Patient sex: F
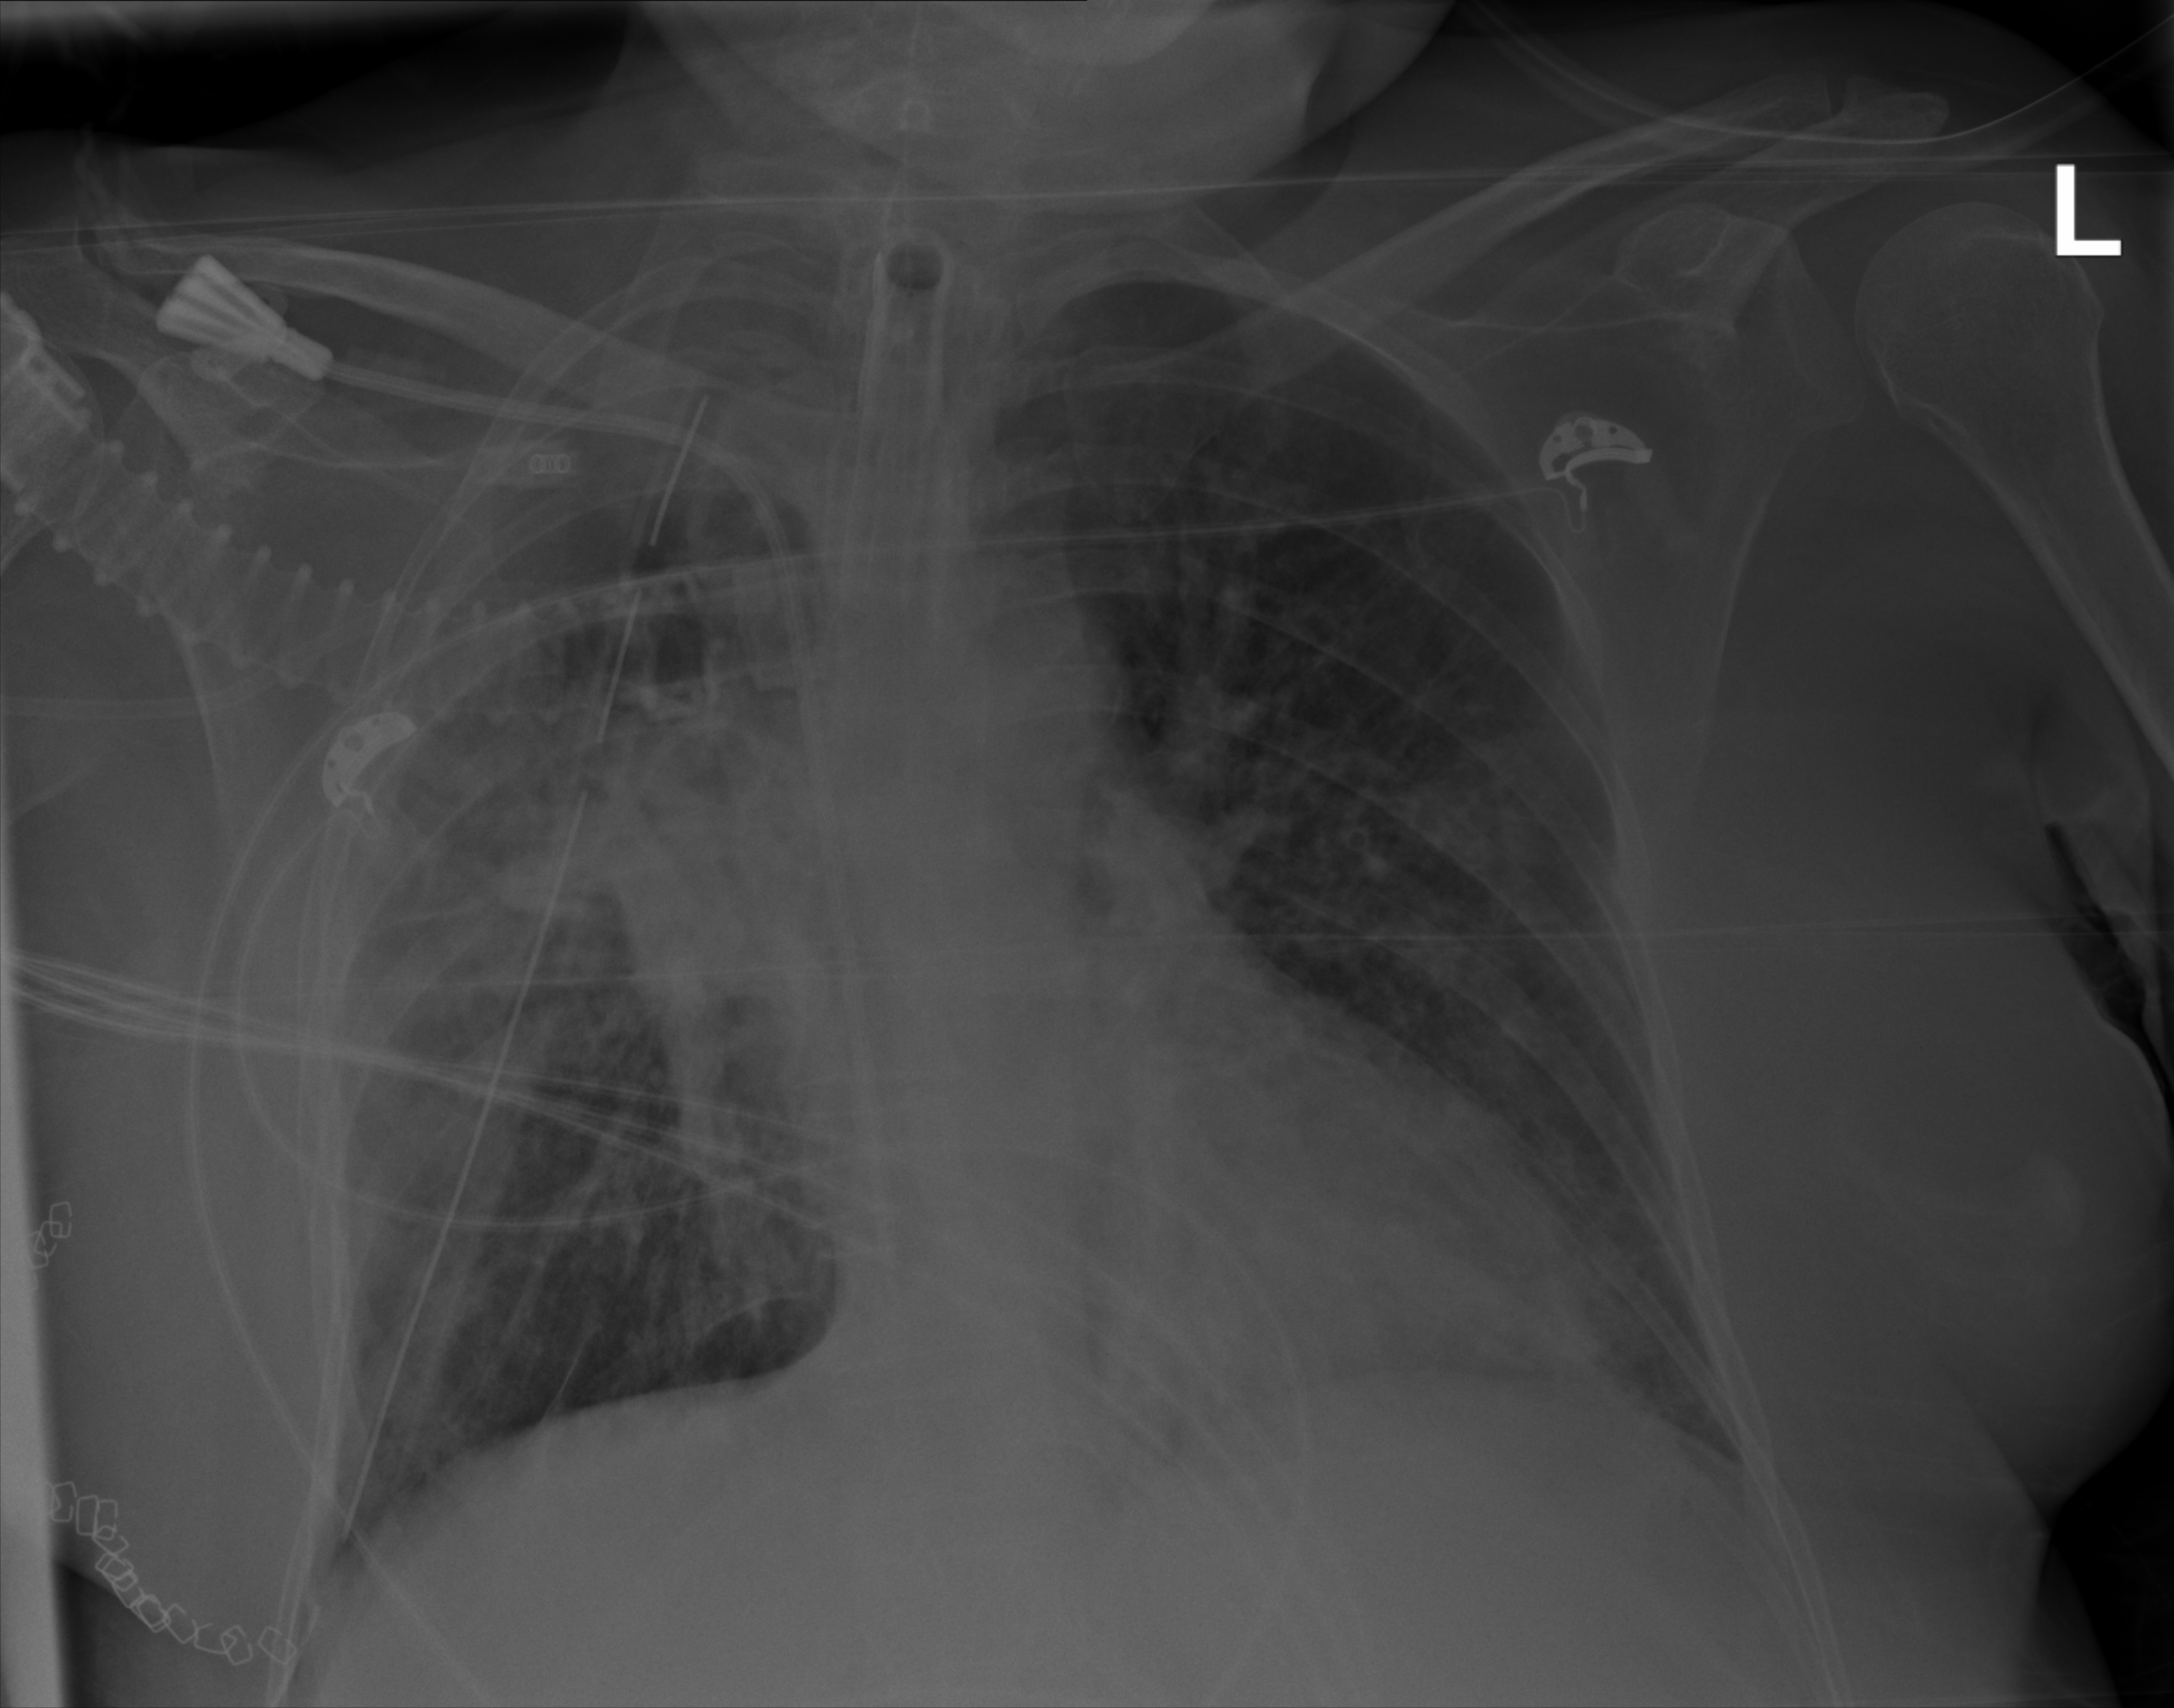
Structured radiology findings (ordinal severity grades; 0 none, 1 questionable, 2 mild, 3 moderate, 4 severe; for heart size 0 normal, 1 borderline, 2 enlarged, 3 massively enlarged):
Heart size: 0
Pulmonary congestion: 0
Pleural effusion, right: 2
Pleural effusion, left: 2
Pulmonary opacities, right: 2
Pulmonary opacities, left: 2
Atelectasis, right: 3
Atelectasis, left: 2